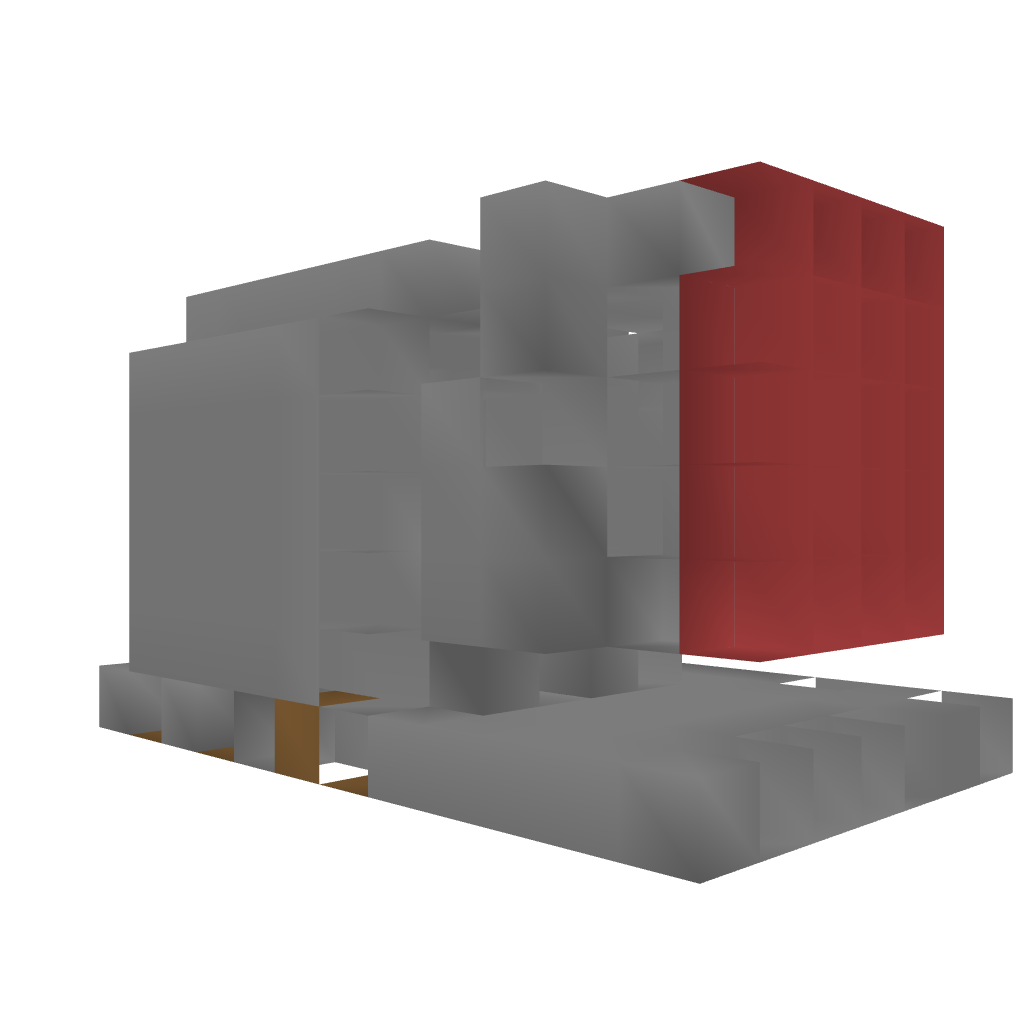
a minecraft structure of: Redstone Mine Bomb(BreakDiamonds) bad low quality